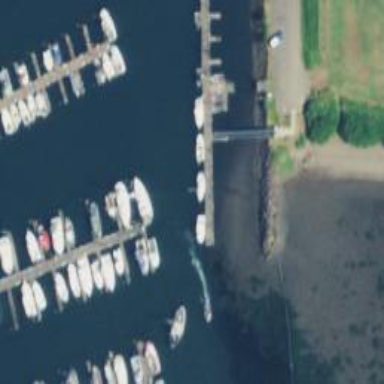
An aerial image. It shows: Man-made pier.